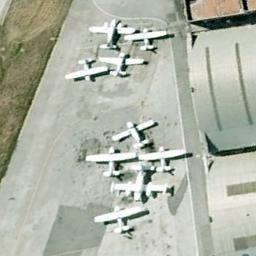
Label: airplane